Aerial crown-view tile of a tropical tree (Barro Colorado Island, Panama), acquired 20250414:
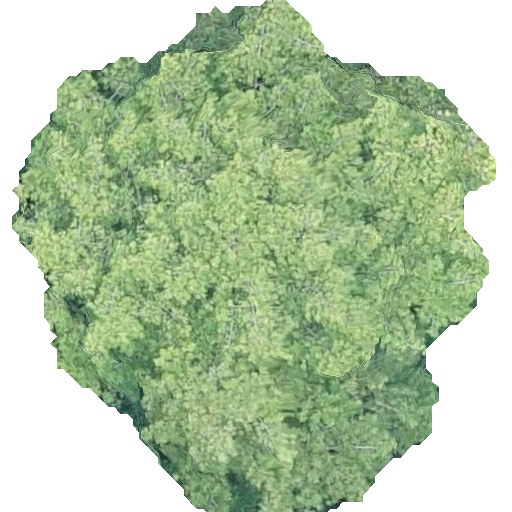
Species: Virola surinamensis
GBIF accepted scientific name: Virola surinamensis
Crown area: 256.49 m²